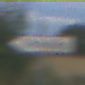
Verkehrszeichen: UmleitungswegweiserLinksweisend
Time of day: MorningAfternoon
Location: Outdoor (Nature)
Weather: PartlyCloudy
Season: NotSpecified
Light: Natural